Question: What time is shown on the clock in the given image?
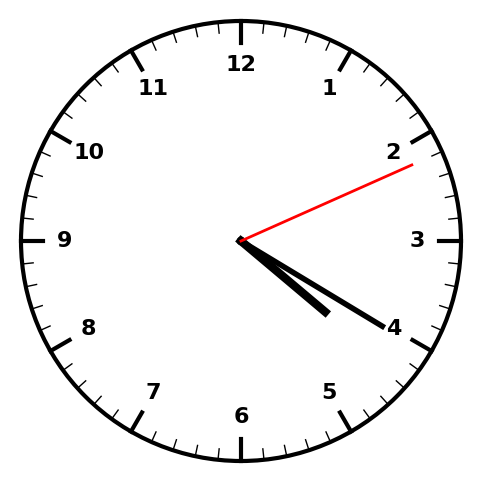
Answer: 04:20:11